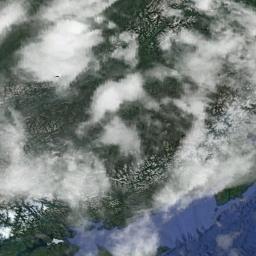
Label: cloud